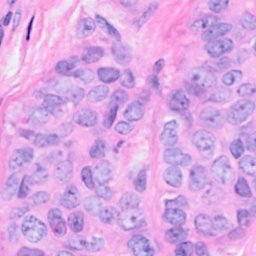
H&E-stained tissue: Breast